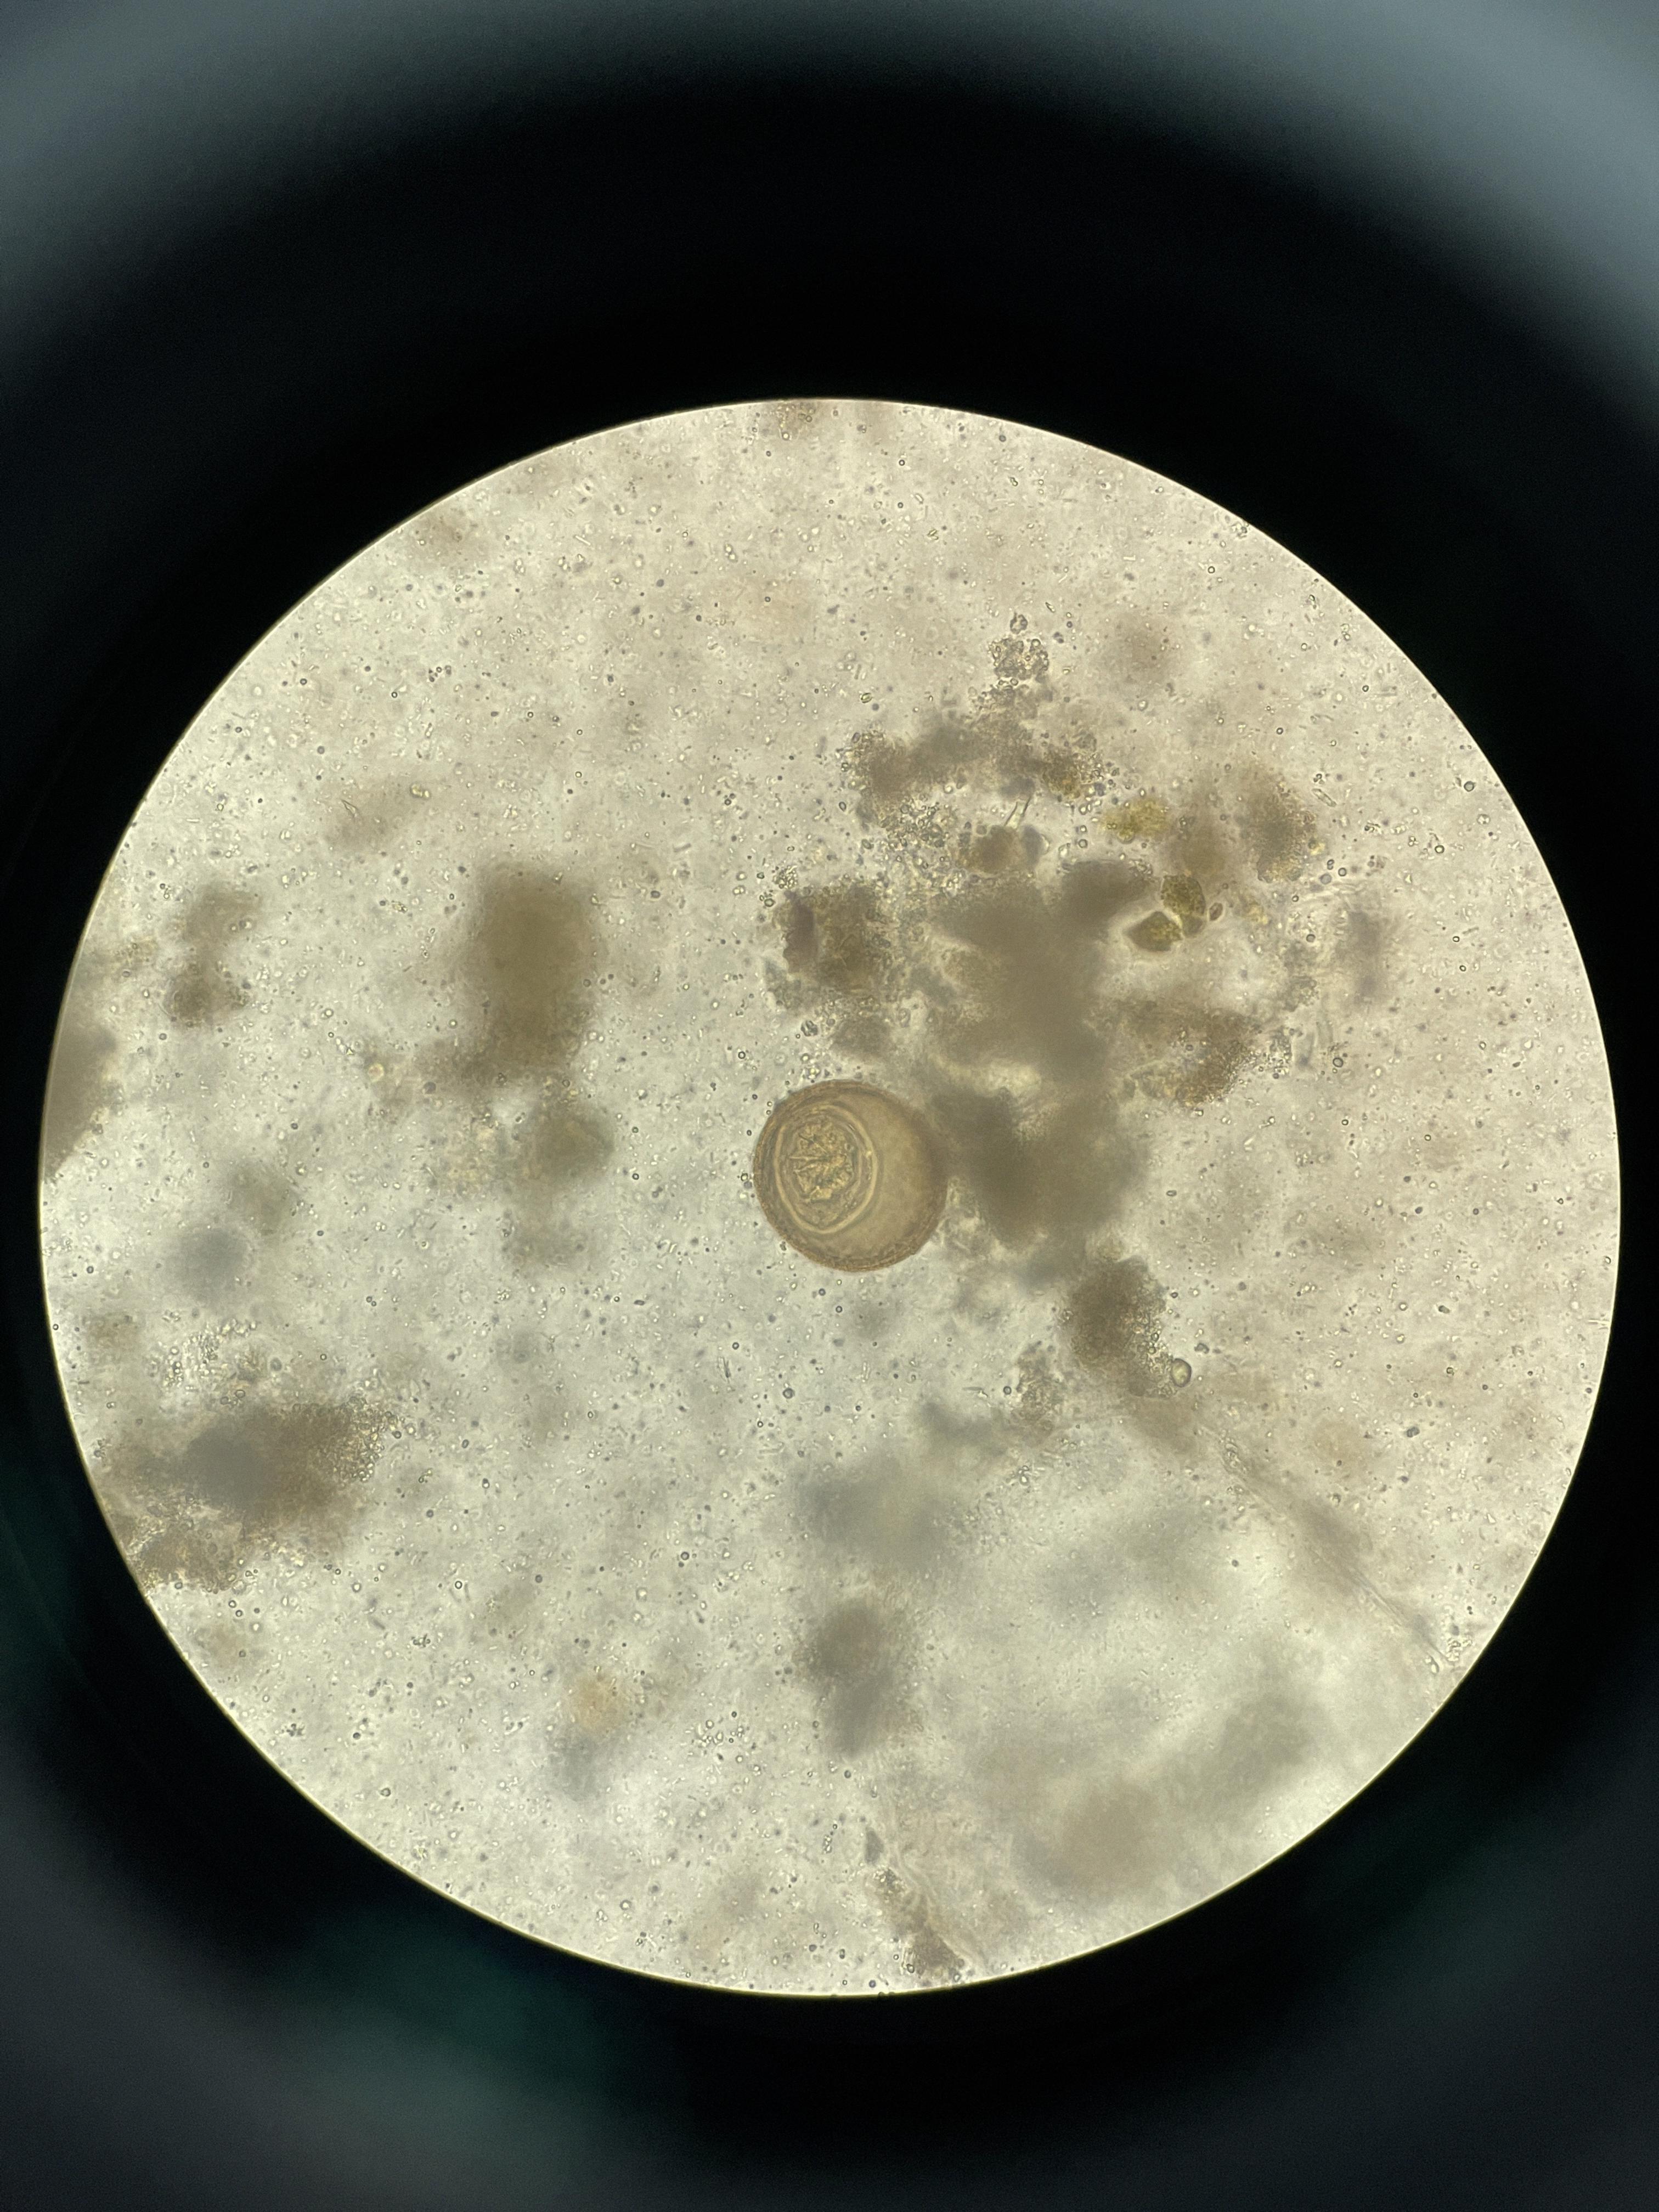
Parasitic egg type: Hymenolepis diminuta